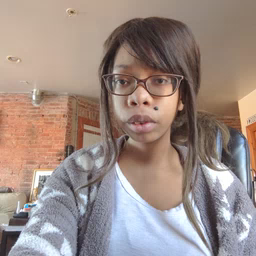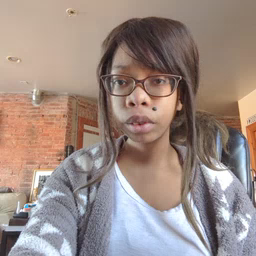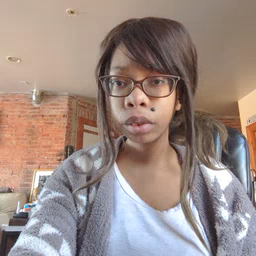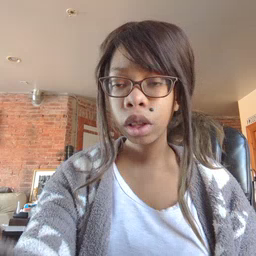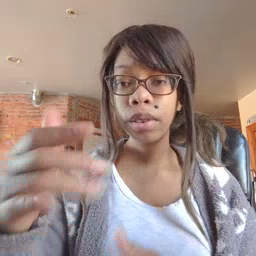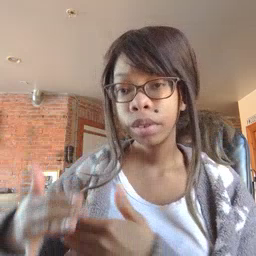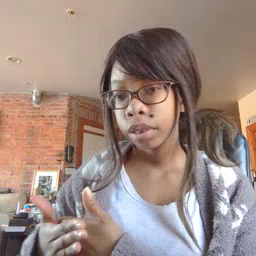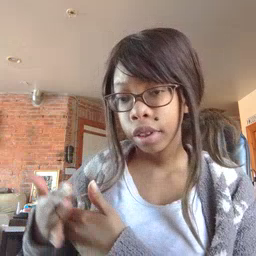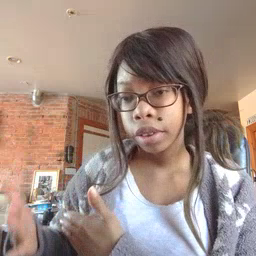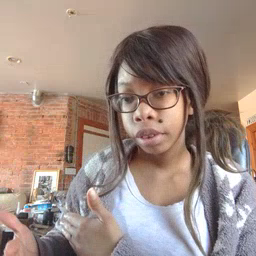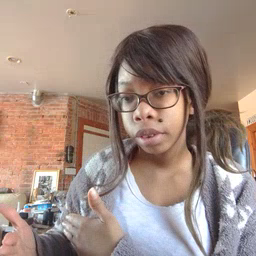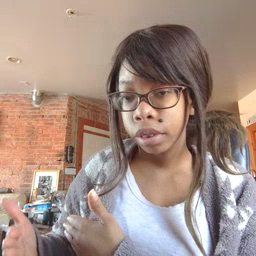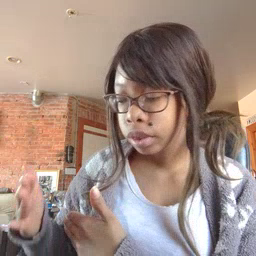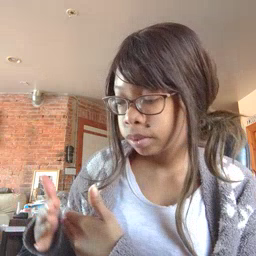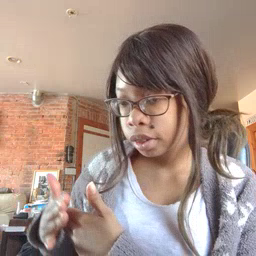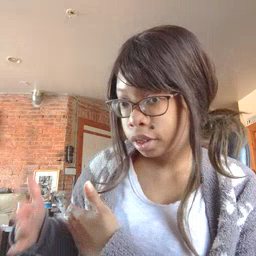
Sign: beside